Aerial crown-view tile of a tropical tree (Barro Colorado Island, Panama), acquired 20241112:
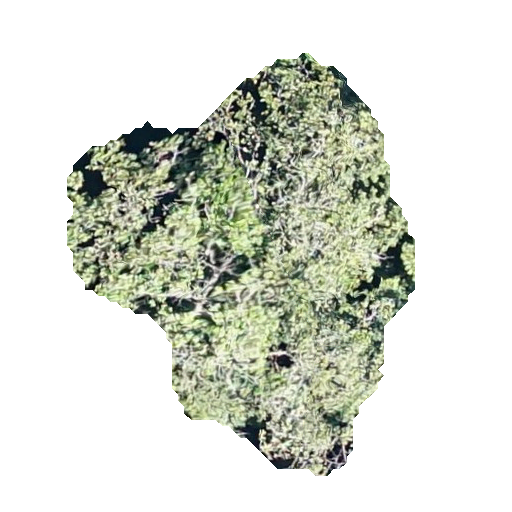
Species: Anacardium excelsum
GBIF accepted scientific name: Anacardium excelsum
Crown area: 144.373 m²